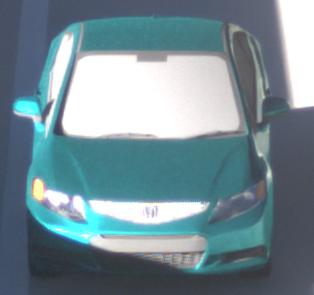
Make: Honda
Model: Civic Limousine 1.8
Detailed model: Civic (IX) Limousine
Model produced from: 2014/05
Model produced until: 2017/06
Doors: 4
Color: blue
Road condition: dry road
Daytime: morning or afternoon
Contrast: high contrast